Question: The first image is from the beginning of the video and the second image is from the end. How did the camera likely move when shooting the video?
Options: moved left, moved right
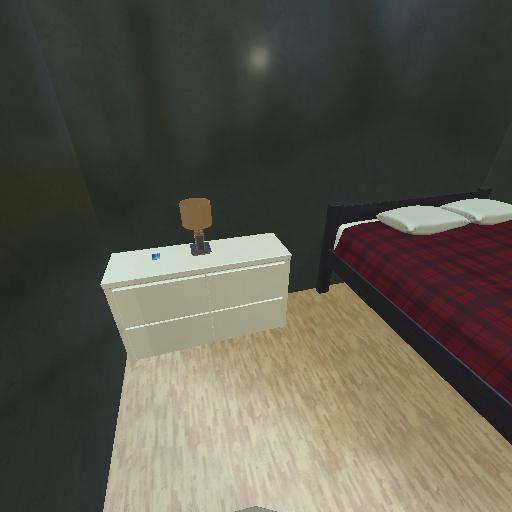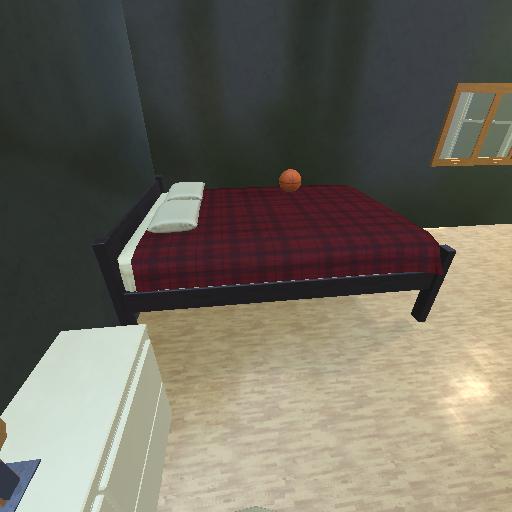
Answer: moved left